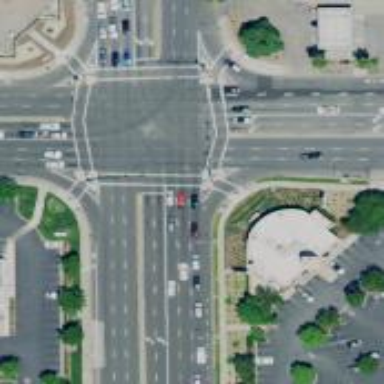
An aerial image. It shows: Footway with crossing lines.